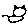
Label: cat